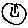
Label: smiley face